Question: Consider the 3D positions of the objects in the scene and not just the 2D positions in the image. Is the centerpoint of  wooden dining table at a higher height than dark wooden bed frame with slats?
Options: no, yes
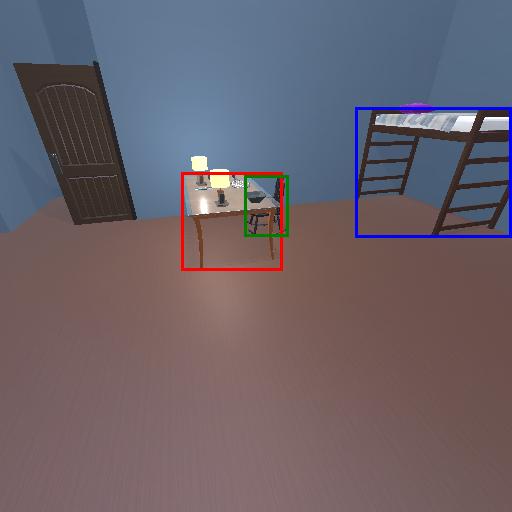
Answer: no